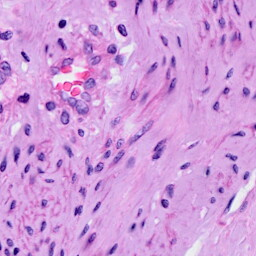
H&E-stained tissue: Cervix